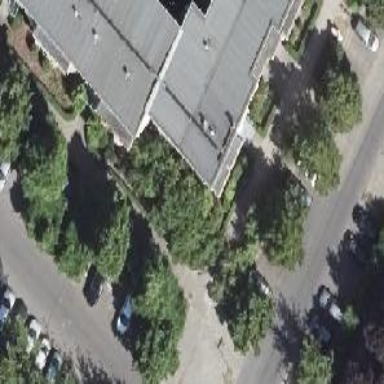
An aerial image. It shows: Apartment building with flat roof.